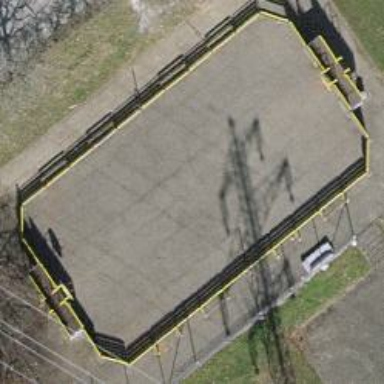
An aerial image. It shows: Basketball court in the leisure land pitch.